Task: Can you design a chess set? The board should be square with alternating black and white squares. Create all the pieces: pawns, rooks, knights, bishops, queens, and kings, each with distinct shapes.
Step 3525:
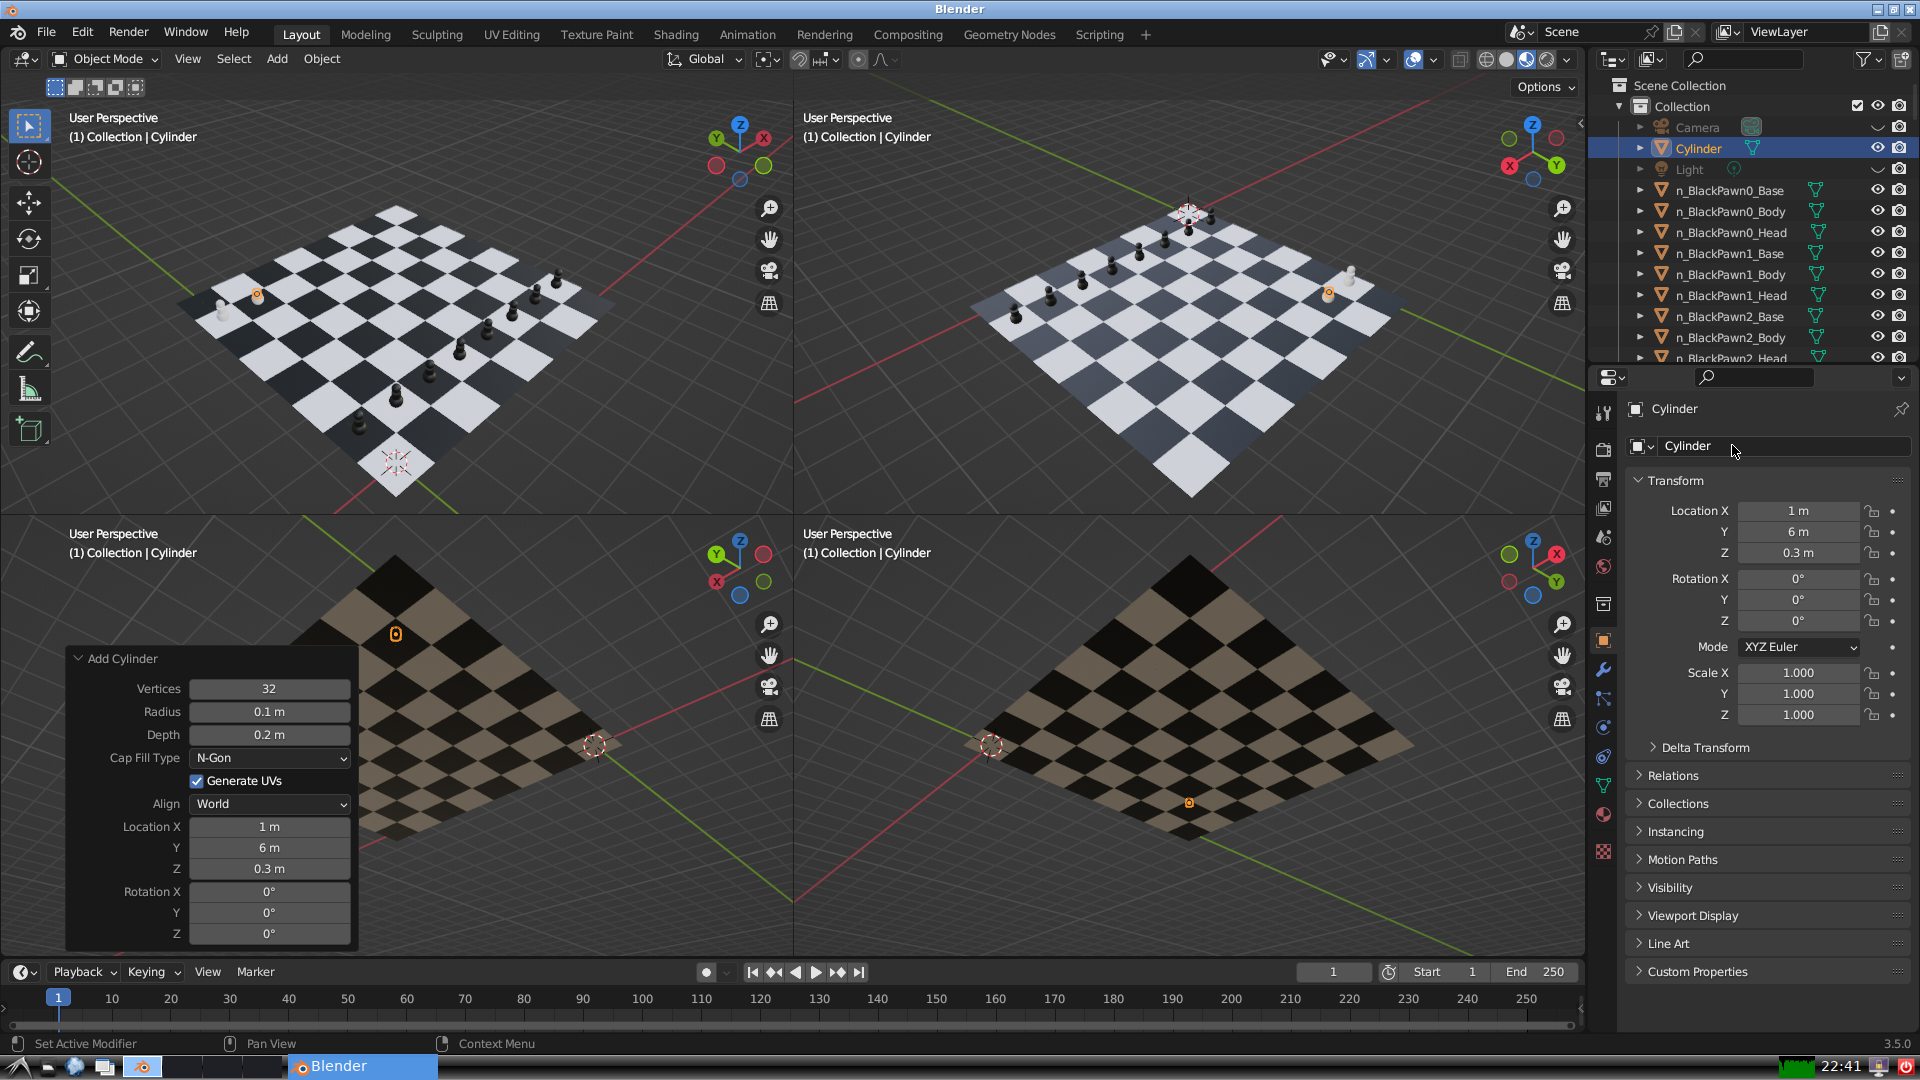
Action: click: no